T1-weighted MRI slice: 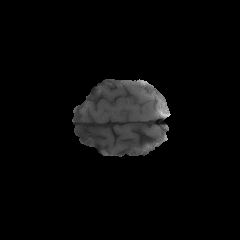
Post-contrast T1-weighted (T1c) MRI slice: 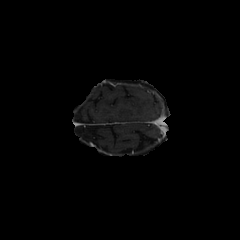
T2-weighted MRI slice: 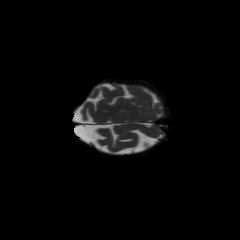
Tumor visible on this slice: no